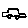
Label: car